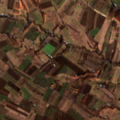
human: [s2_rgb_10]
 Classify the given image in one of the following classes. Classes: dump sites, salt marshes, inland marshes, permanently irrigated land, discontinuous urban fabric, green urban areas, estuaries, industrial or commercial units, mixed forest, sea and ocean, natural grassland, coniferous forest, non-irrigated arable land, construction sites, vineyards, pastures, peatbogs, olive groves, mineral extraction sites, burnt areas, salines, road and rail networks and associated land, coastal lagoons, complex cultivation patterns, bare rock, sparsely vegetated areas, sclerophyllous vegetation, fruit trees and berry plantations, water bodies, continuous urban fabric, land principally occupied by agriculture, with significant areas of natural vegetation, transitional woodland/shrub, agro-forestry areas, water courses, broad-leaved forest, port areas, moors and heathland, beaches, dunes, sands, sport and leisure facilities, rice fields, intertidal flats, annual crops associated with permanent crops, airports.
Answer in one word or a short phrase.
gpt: non-irrigated arable land, complex cultivation patterns, land principally occupied by agriculture, with significant areas of natural vegetation